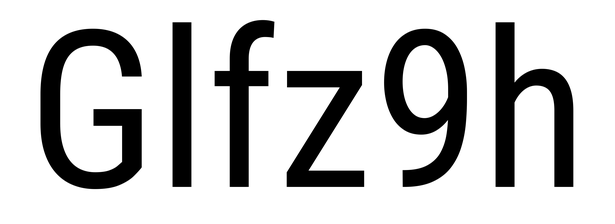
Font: Roboto_Condensed_Regular